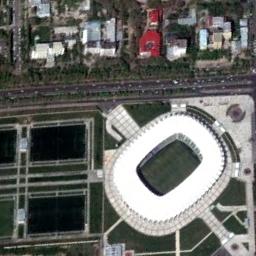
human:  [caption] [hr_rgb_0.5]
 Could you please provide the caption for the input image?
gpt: There are many buildings beside the stadium .

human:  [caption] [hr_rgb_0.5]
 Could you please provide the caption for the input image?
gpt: The stadium is on the grass next to some buildings and trees .

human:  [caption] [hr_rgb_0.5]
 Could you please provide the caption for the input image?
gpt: There is a green lawn on one side of this stadium .

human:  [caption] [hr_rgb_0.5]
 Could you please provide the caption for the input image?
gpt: The circular stadium is on the lawn and there is a road to the residential area .

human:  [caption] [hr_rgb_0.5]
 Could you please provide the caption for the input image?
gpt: There are some green lawns around the stadium with a white roof .